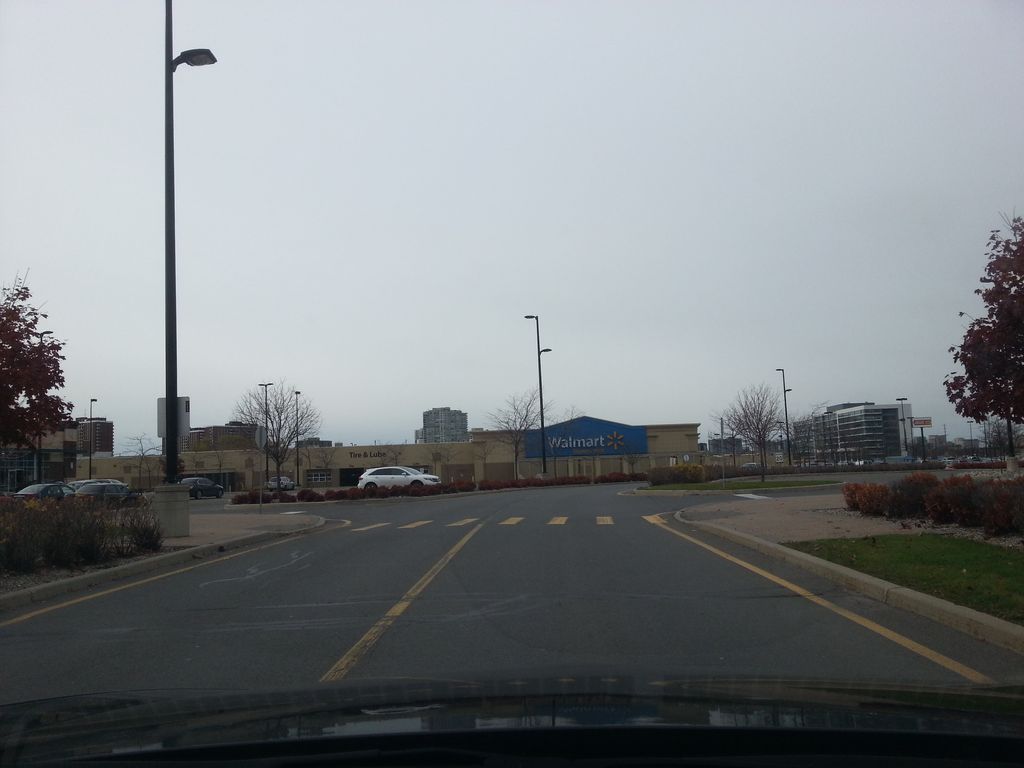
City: ottawa-gatineau